Interaction volume radius: 10 \u00c5
Interaction volume height: 10 \u00c5
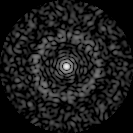
Disorder parameter: 0.8645